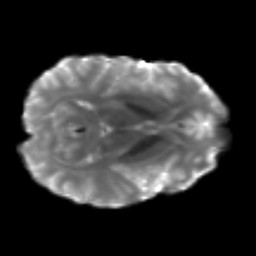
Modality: T2w
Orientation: axial
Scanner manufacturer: siemens
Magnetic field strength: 3 T
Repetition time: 3.6 s
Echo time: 0.092 s